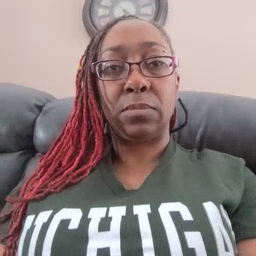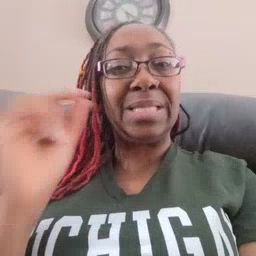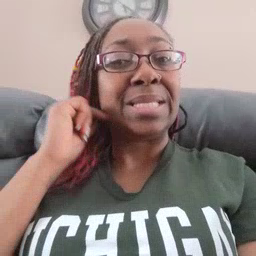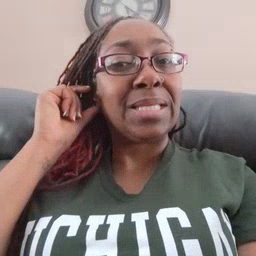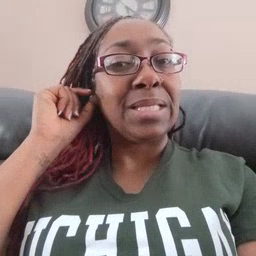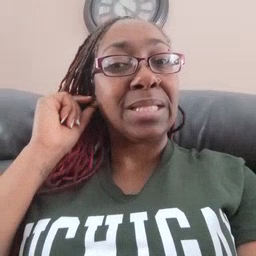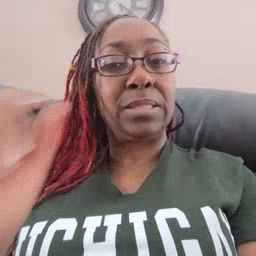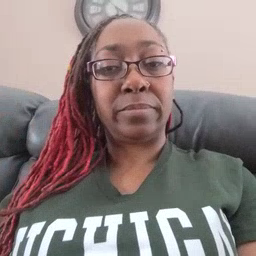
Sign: ear